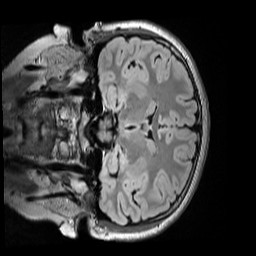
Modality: FLAIR
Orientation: coronal
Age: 11
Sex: female
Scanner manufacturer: siemens
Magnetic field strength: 3 T
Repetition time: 5 s
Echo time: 0.388 s